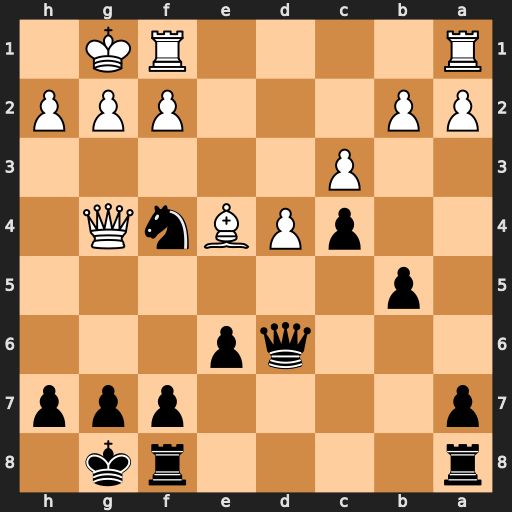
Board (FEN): r4rk1/p4ppp/3qp3/1p6/2pPBnQ1/2P5/PP3PPP/R4RK1
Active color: b
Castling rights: -
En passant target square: -
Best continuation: f5 Qxf4 Qxf4